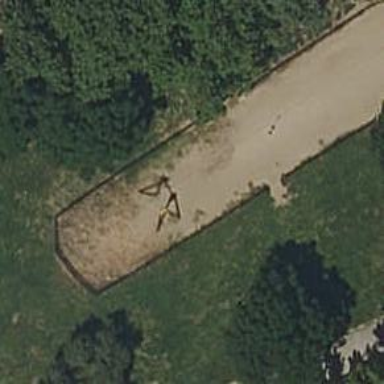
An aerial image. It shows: Playground featuring zipwire.